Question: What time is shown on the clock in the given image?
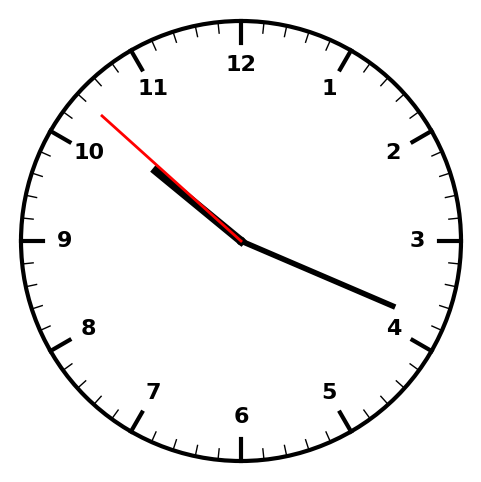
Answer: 10:18:52